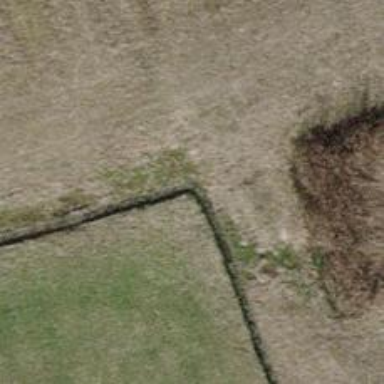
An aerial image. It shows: Ditch in the surroundings.